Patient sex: F
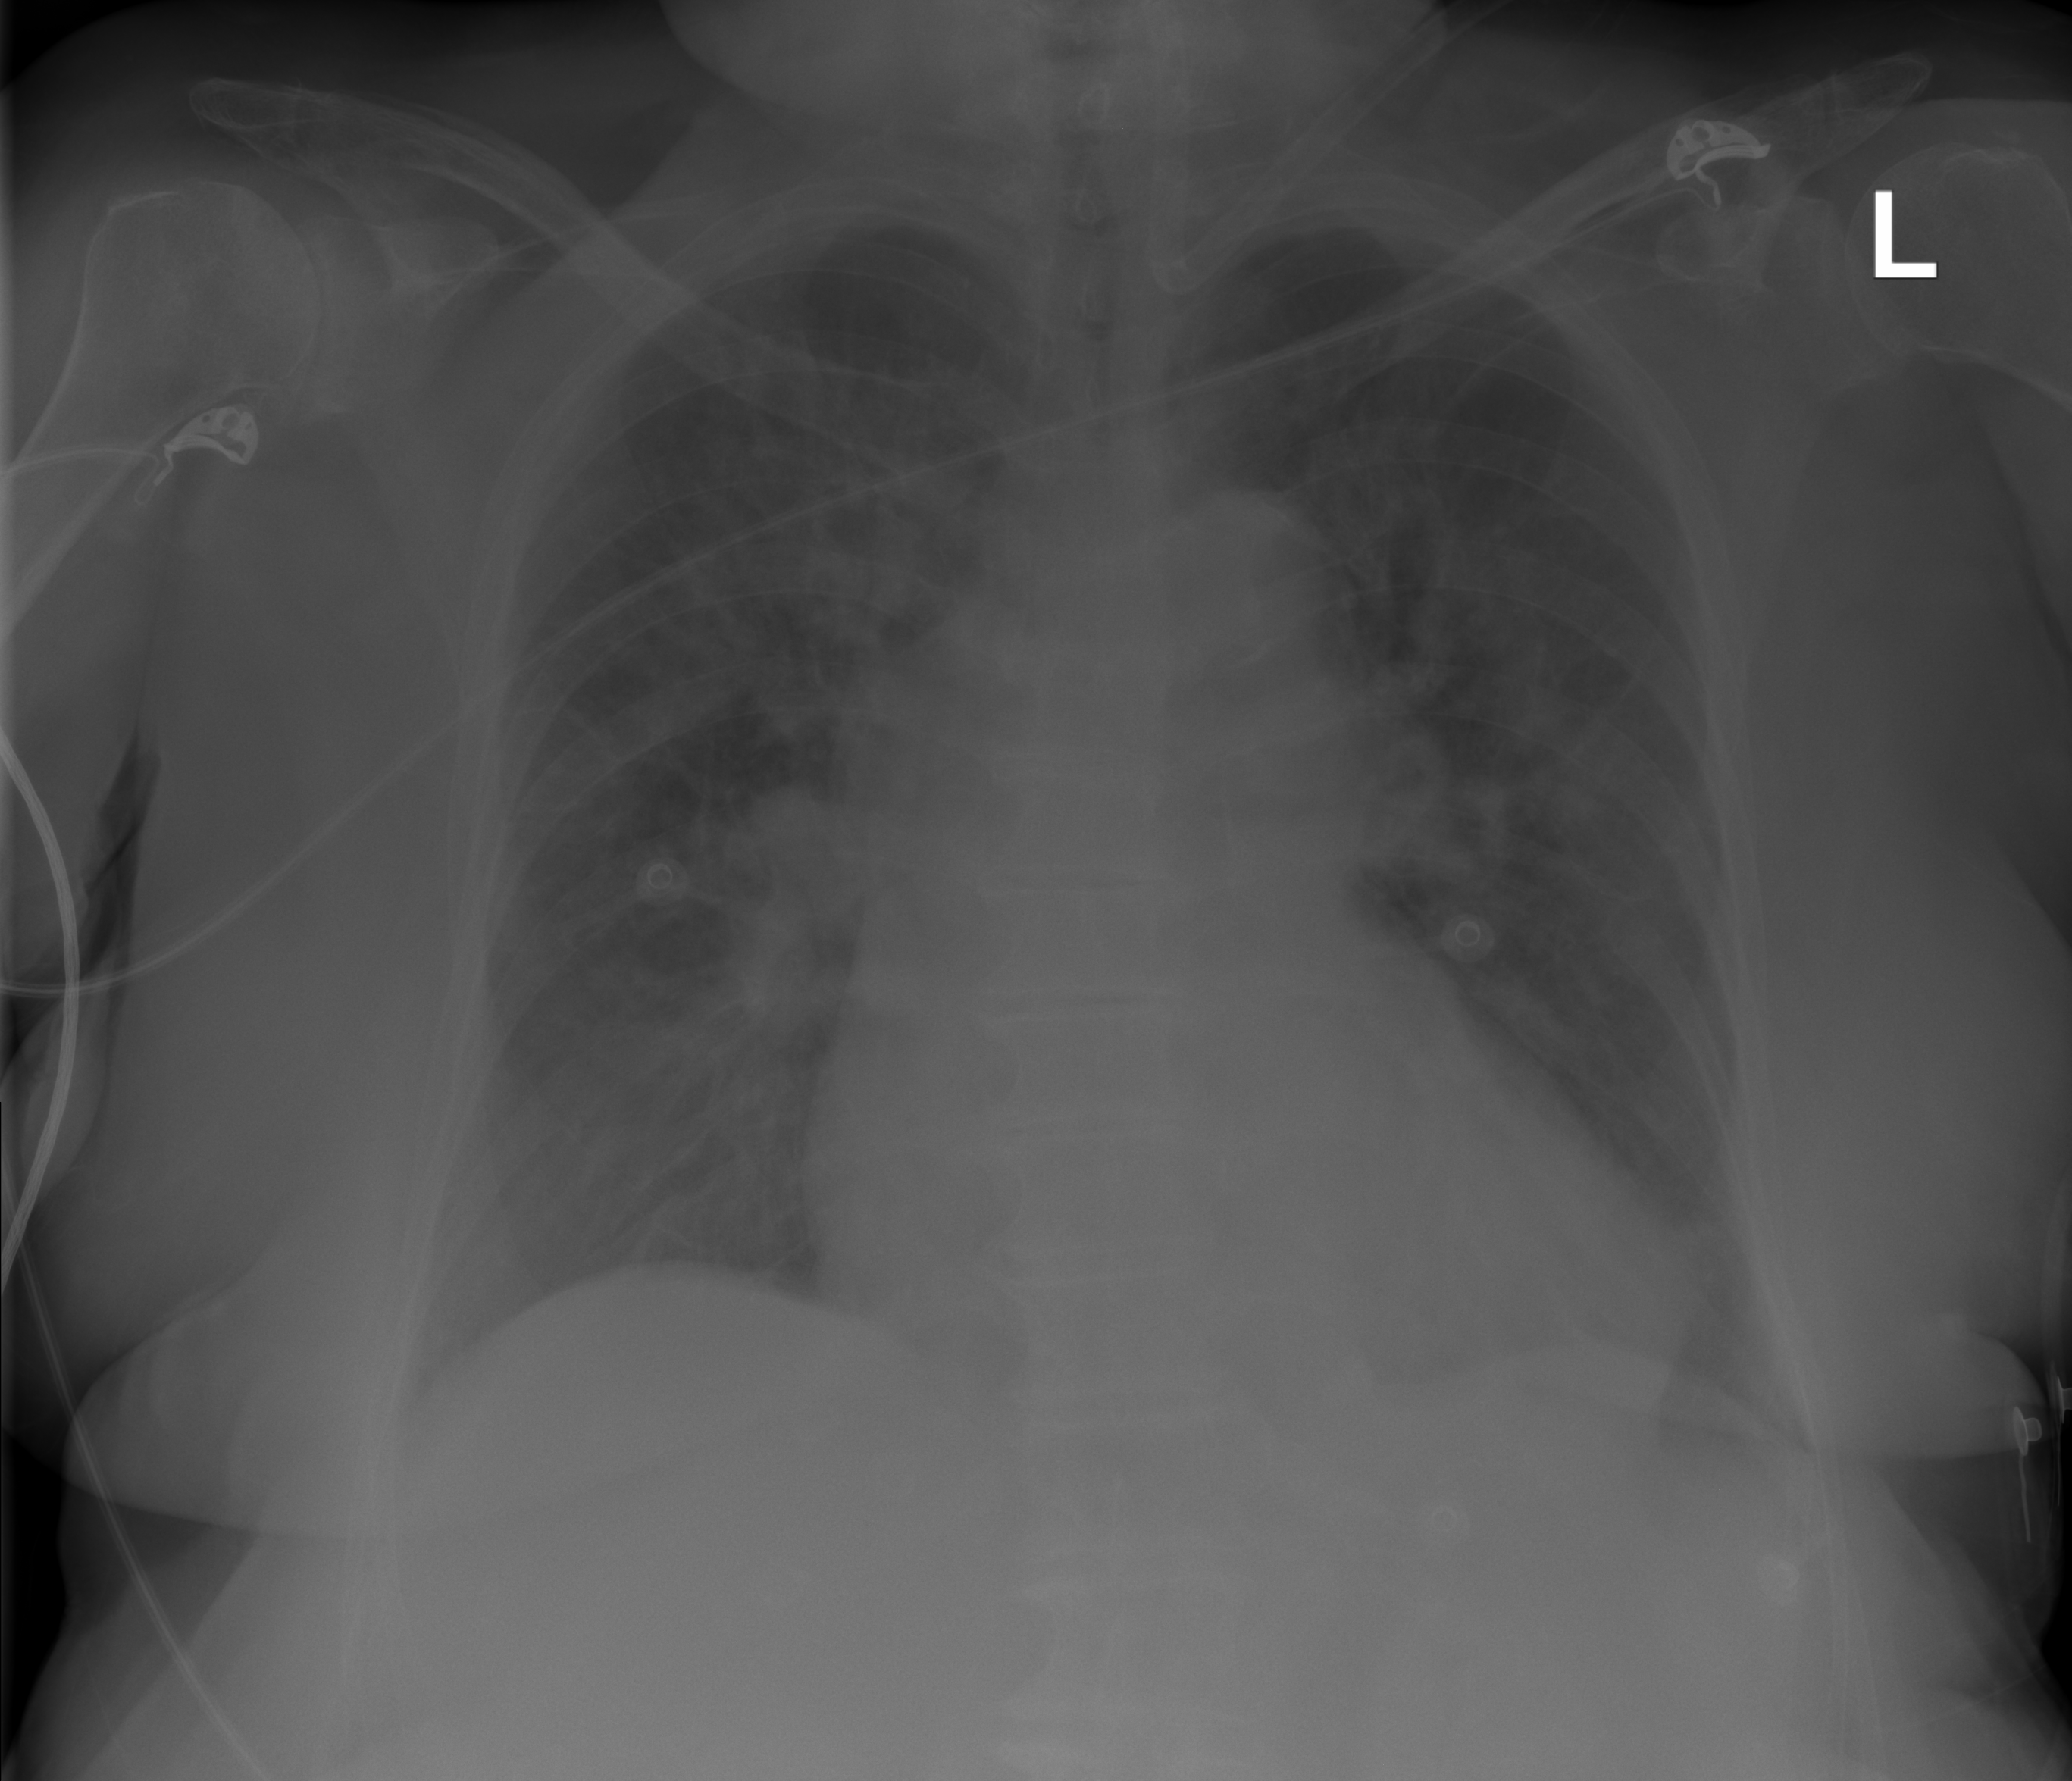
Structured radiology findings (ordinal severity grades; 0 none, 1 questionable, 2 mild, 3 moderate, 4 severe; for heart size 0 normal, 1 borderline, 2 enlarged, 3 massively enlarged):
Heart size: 0
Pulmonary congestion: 0
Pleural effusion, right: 0
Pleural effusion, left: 2
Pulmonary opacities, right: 0
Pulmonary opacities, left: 0
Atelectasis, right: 0
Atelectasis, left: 0